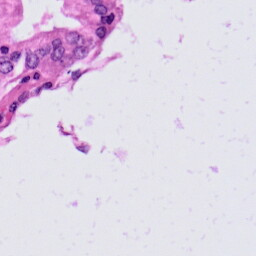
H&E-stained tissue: Prostate